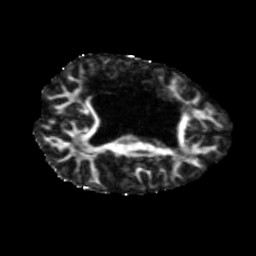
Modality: FA
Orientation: axial
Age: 31
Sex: female
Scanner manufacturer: siemens
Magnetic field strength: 3 T
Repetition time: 5.47 s
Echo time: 0.0854 s